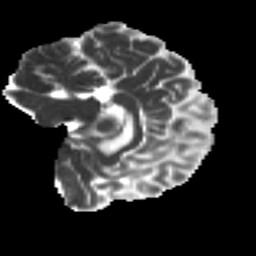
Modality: MD
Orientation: sagittal
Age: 37
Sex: male
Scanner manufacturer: ge
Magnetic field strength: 3 T
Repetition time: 7.8 s
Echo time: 0.0614 s